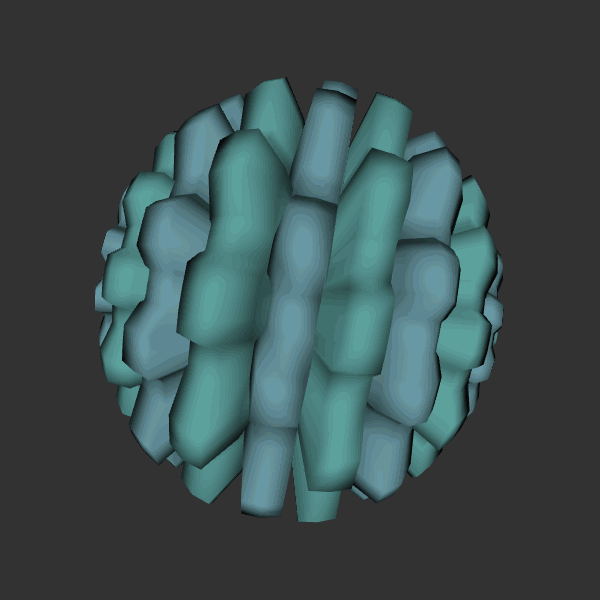
Background: dark